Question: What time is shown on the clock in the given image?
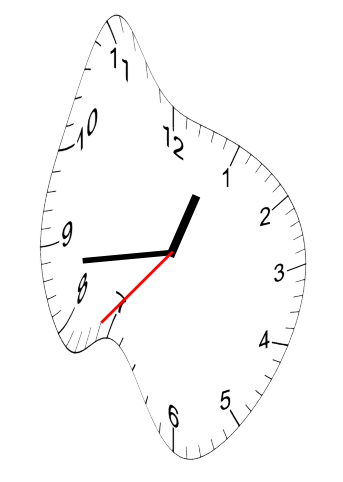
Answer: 12:43:37